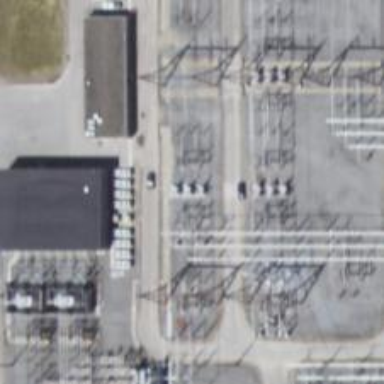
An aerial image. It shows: Switch used for power control.